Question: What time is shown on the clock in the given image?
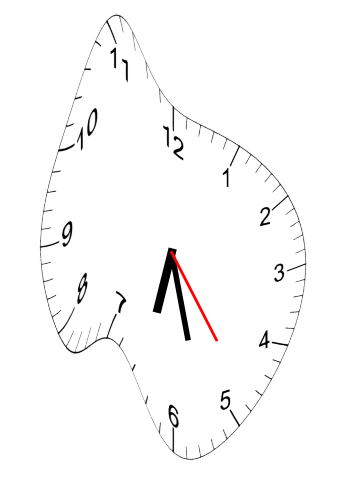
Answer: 06:27:24